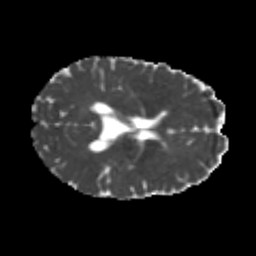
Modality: MD
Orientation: axial
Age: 23
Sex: female
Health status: healthy
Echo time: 0.074 s